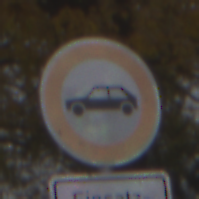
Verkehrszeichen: VerbotPersonenkraftwagen
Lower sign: BesondereFahrzeugeUndTransportgueter3
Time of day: MorningAfternoon
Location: Outdoor (Nature)
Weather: Overcast
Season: Autumn
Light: Natural